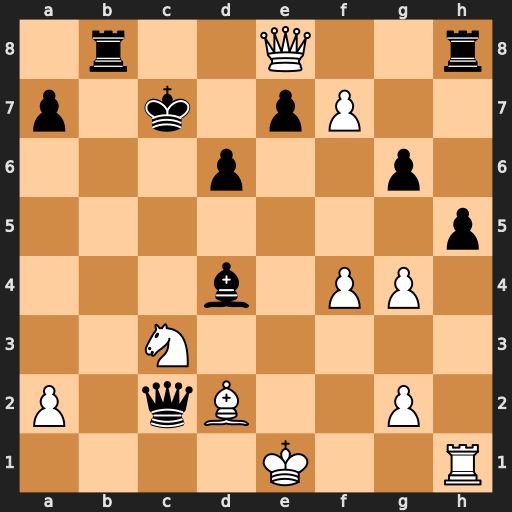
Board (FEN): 1r2Q2r/p1k1pP2/3p2p1/7p/3b1PP1/2N5/P1qB2P1/4K2R
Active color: w
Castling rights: K
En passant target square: -
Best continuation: Nd5+ Kb7 Qxe7+ Ka8 Nc7+